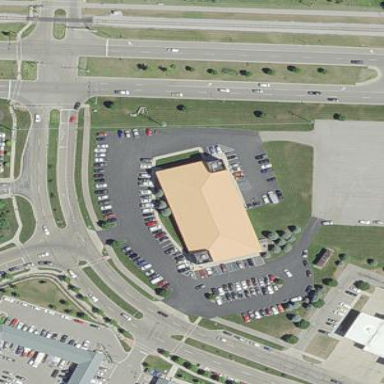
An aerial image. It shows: Building that houses motorcycle shop.